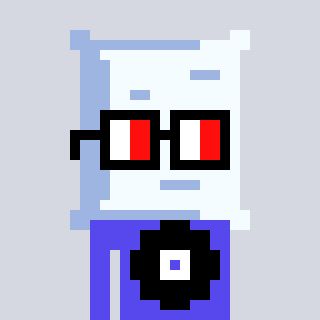
a pixel art character with square glasses with black frames and red eyes, a pillow-shaped head and a computerblue-colored body on a cool background